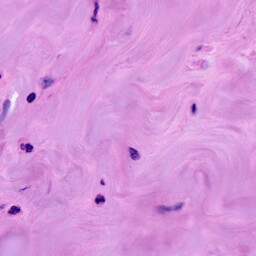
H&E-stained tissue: Breast